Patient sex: M
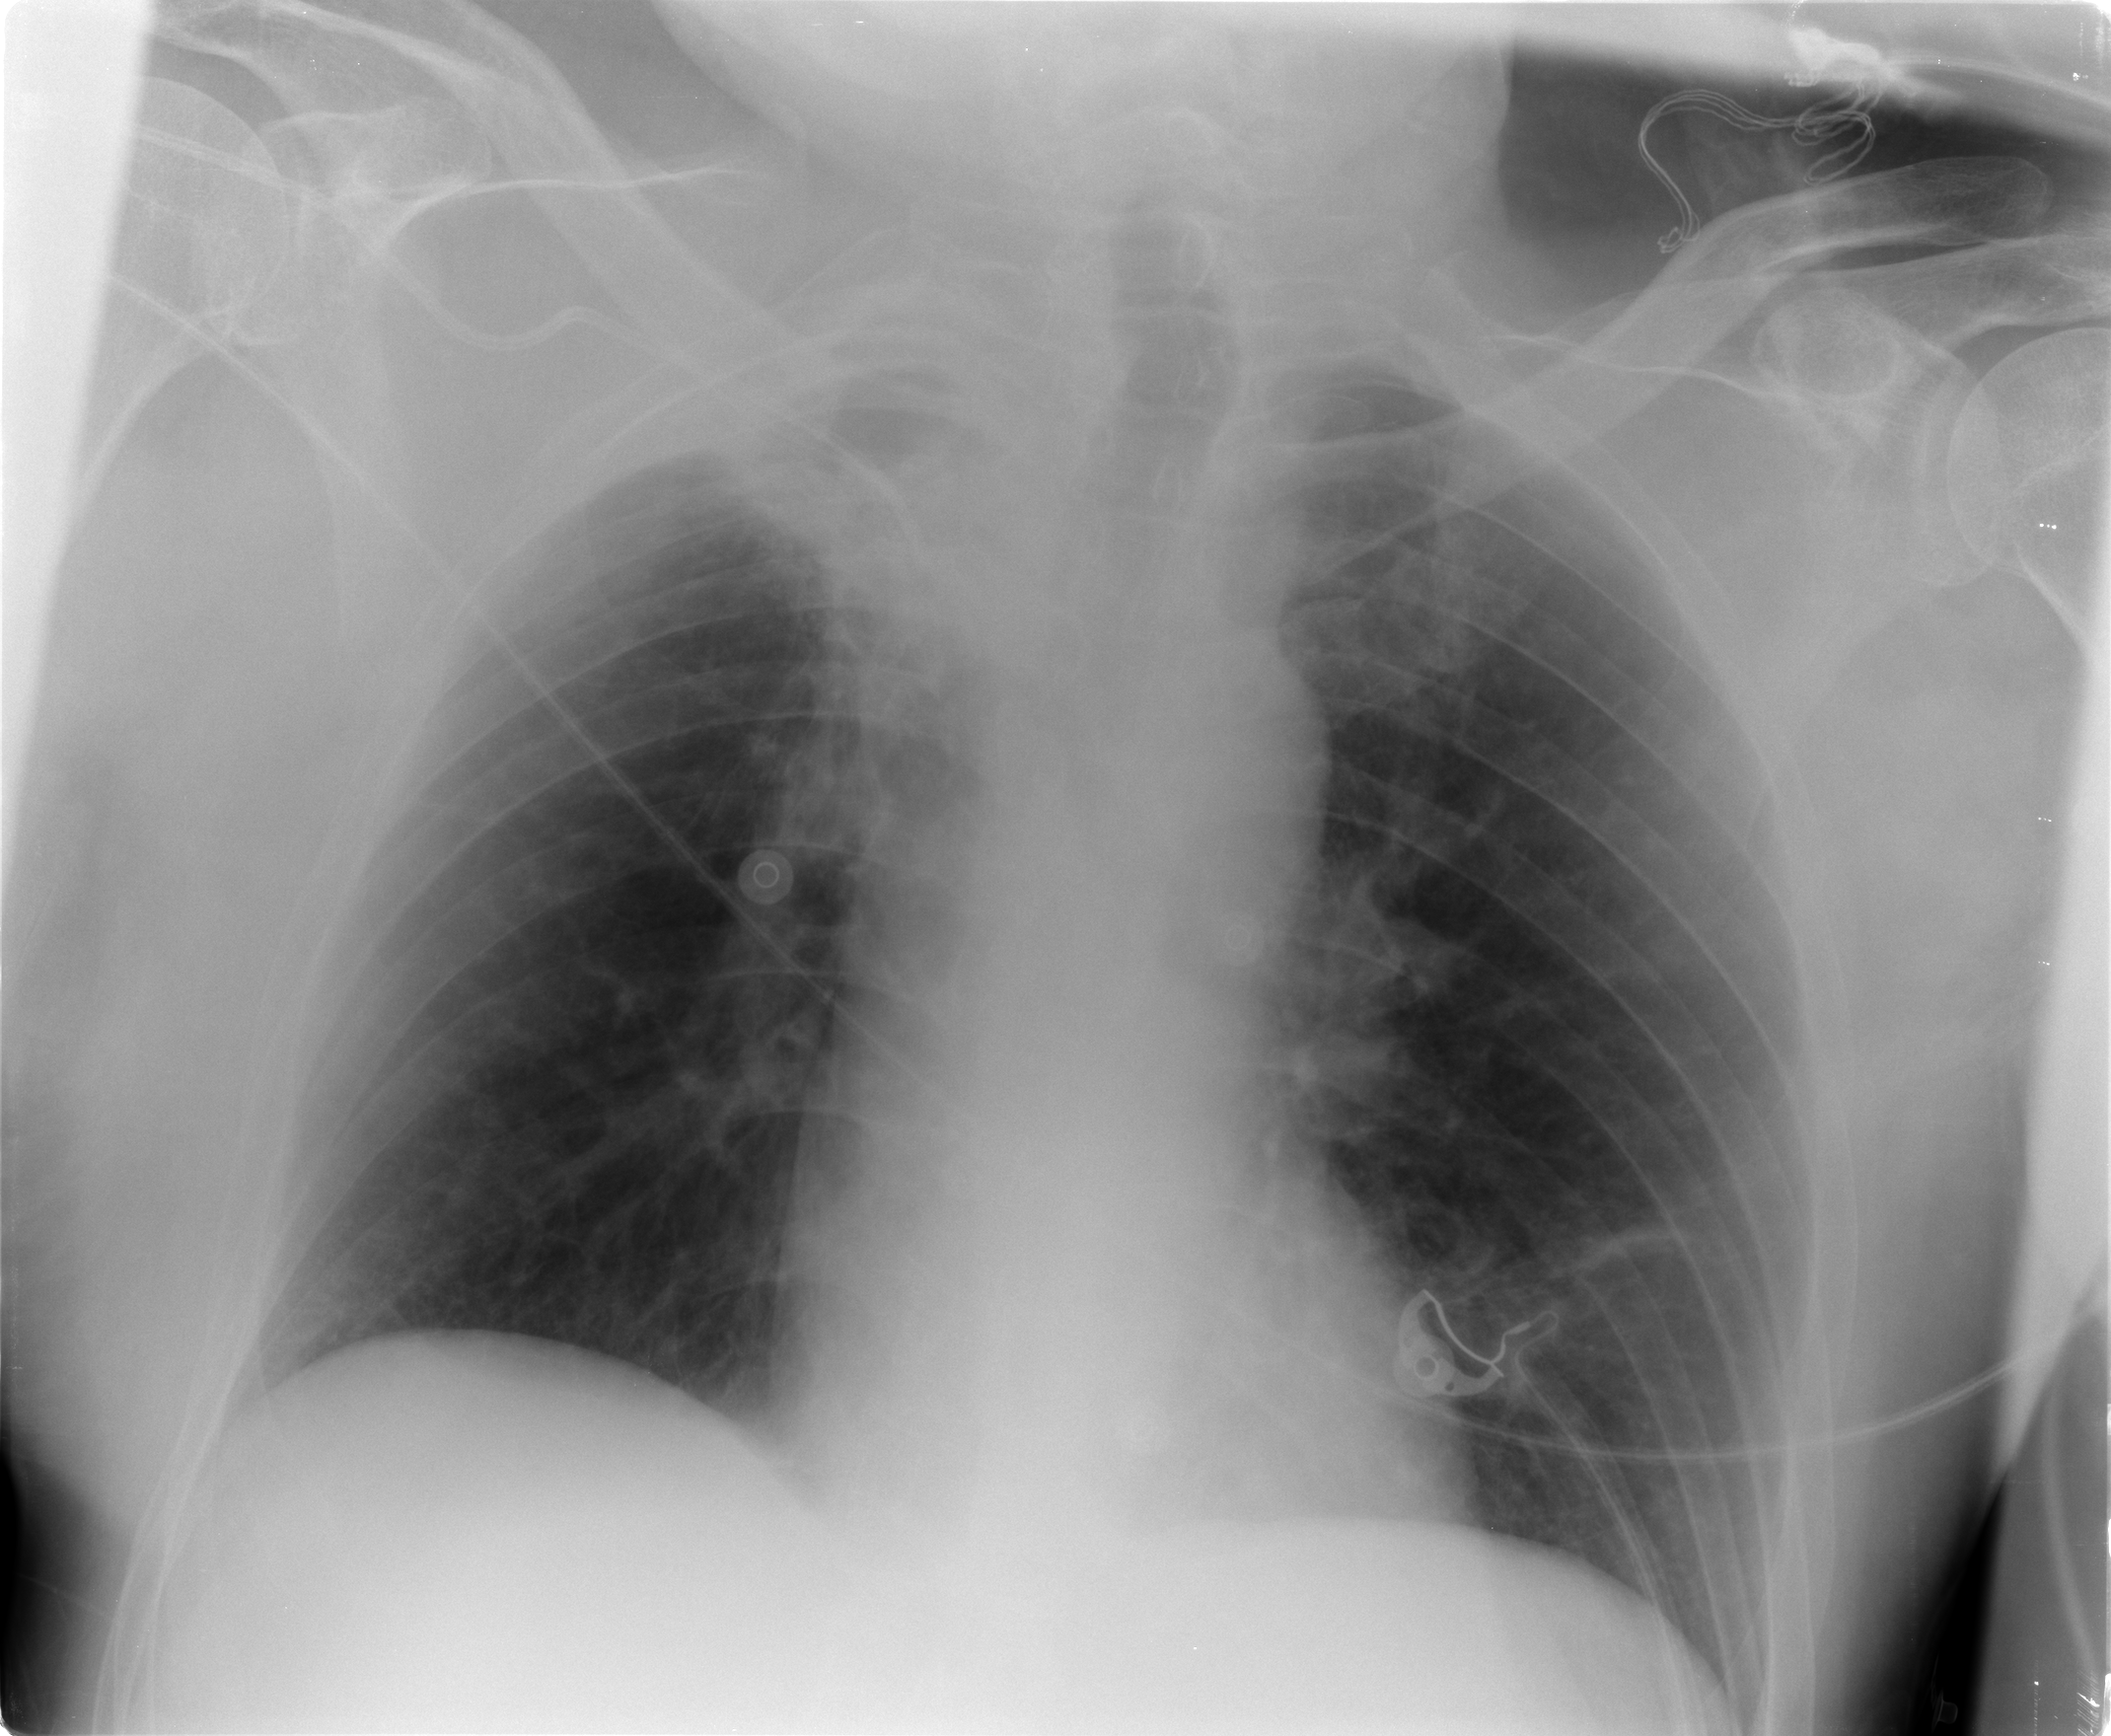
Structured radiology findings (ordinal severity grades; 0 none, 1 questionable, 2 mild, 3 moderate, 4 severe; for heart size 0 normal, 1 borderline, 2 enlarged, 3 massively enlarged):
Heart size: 0
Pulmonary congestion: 2
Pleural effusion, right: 0
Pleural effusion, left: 0
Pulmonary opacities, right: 0
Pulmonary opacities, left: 0
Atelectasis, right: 0
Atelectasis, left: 2